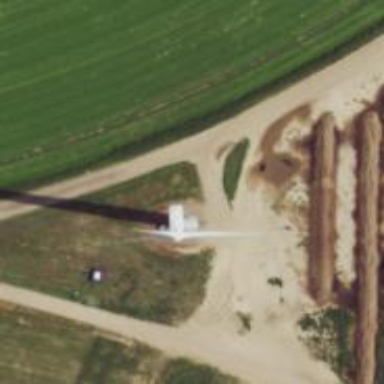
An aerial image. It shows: Wind turbine generator that utilizes wind as its source for generating electricity. It is of the horizontal axis type.